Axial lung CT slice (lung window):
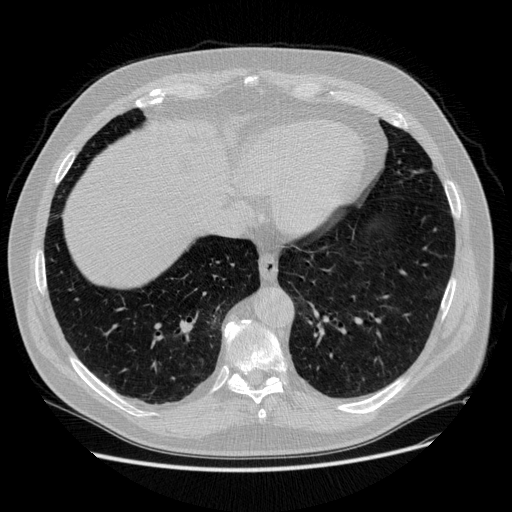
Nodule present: no